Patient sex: M
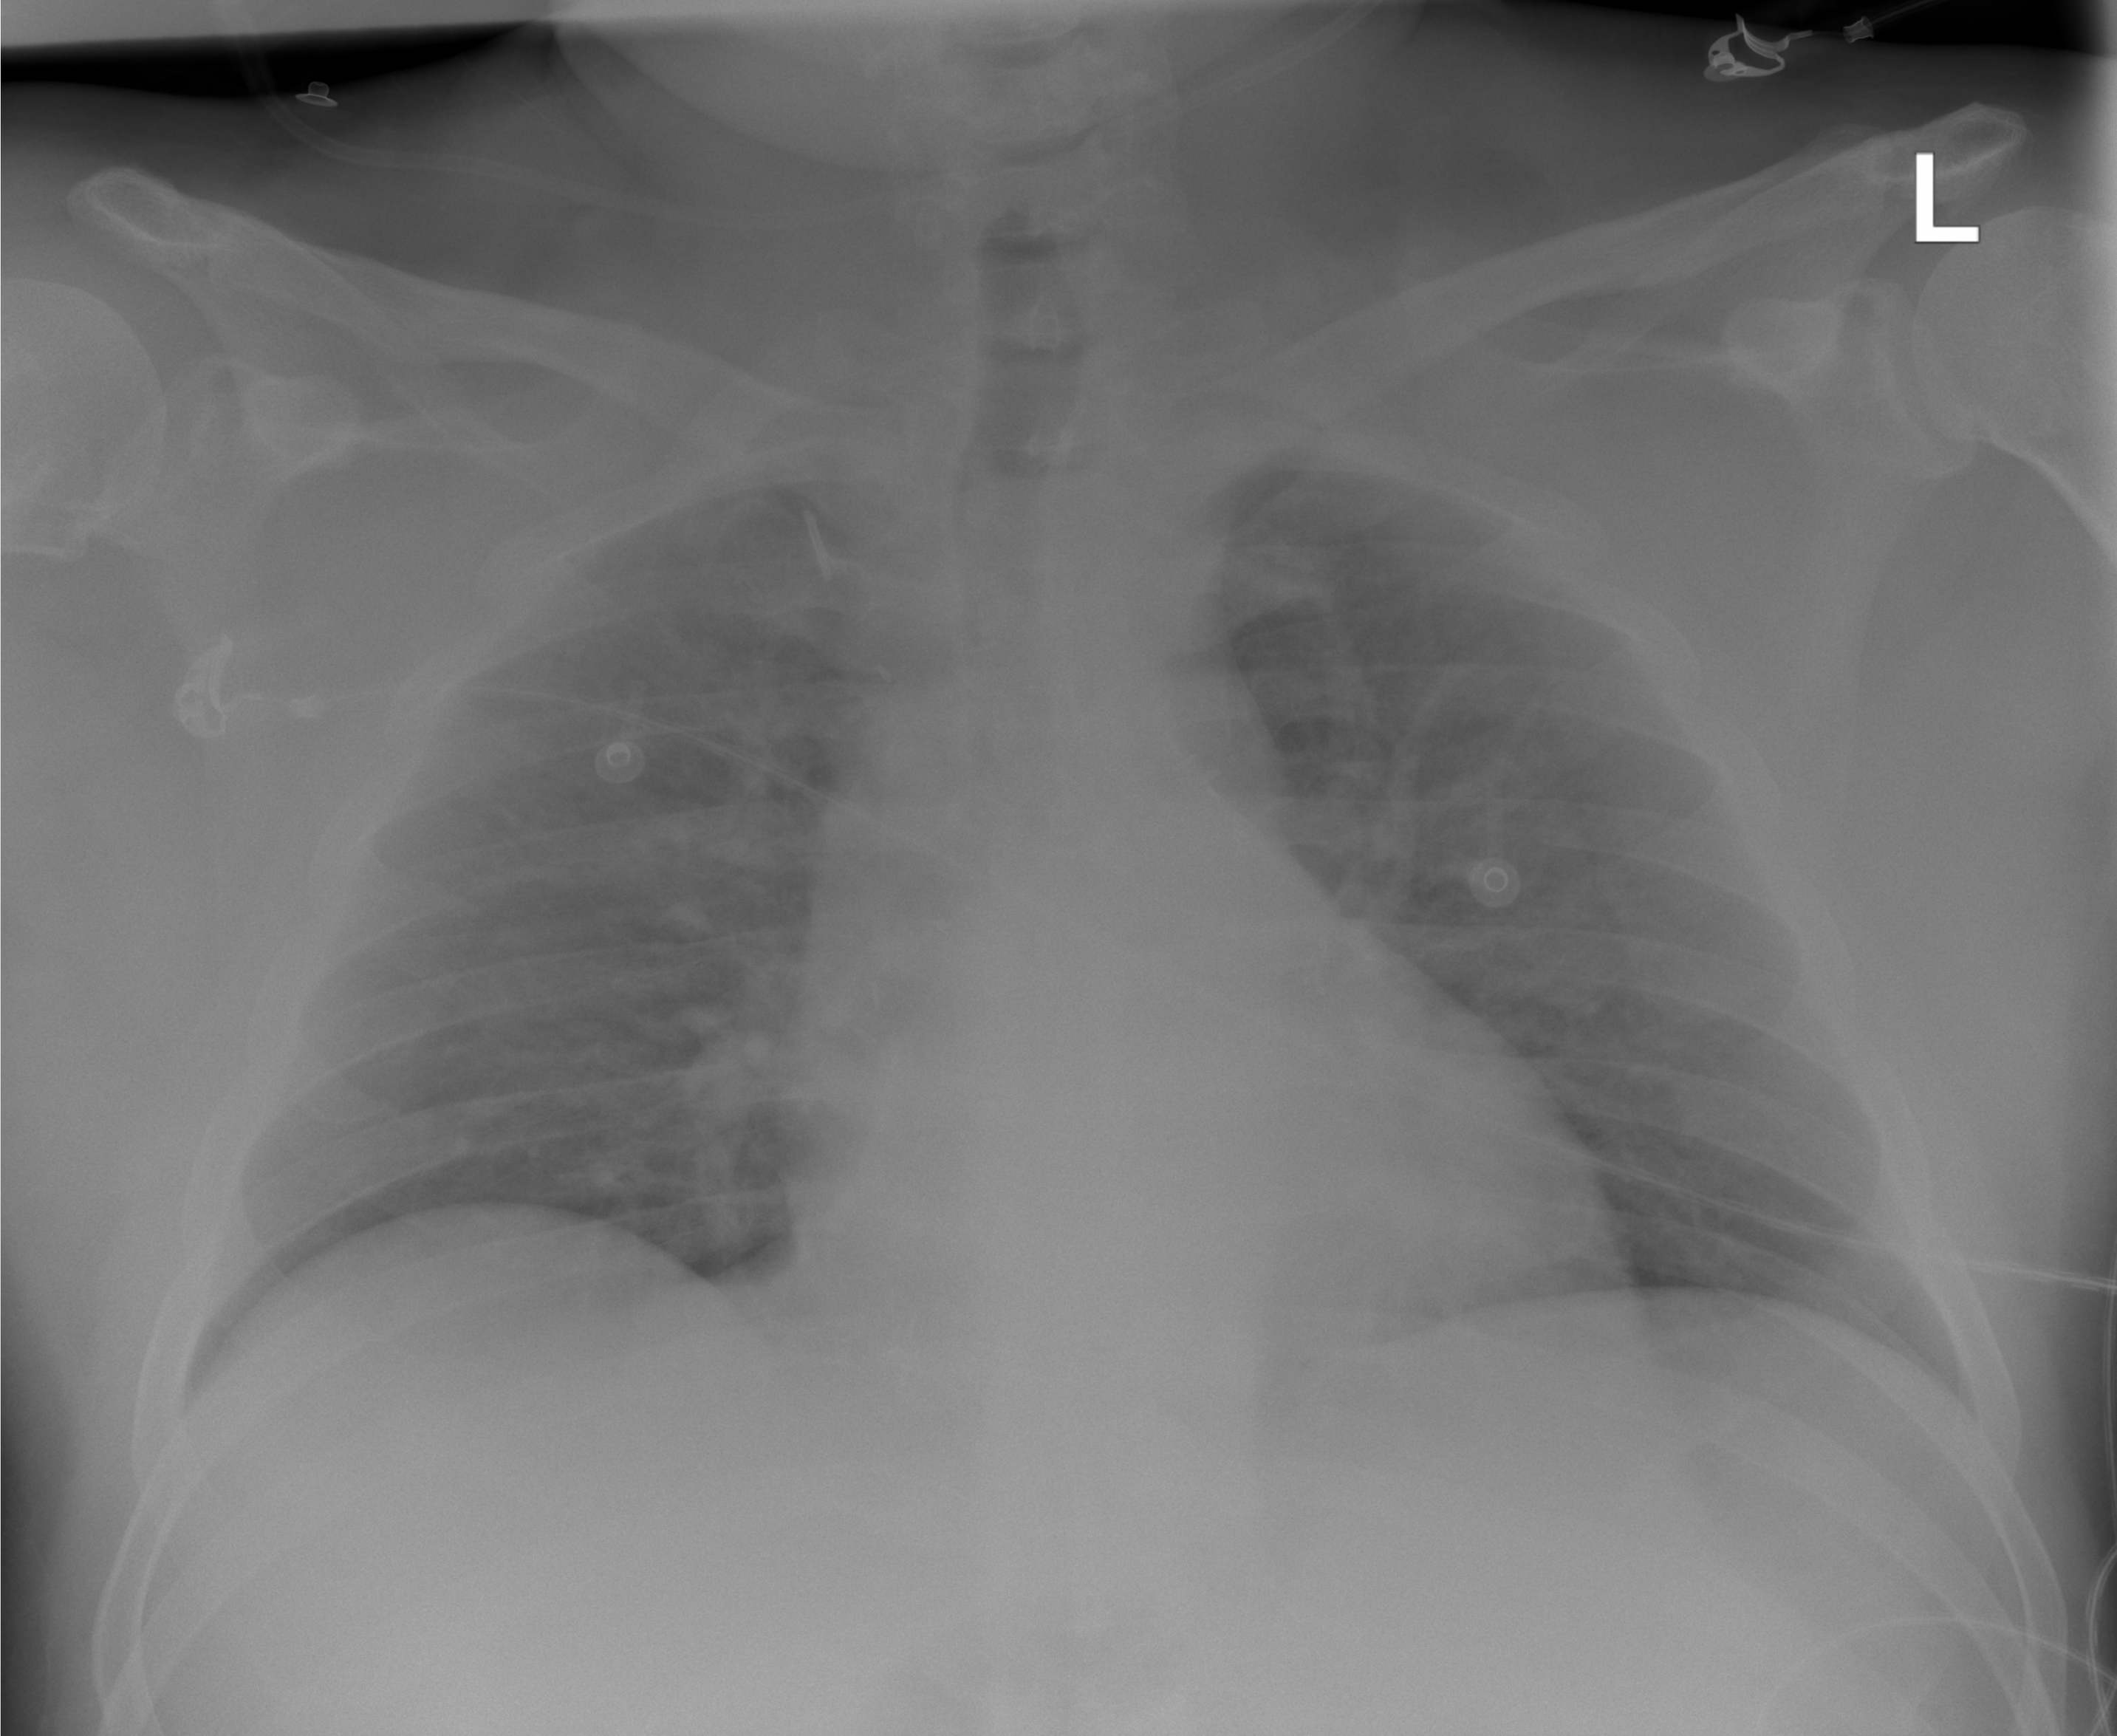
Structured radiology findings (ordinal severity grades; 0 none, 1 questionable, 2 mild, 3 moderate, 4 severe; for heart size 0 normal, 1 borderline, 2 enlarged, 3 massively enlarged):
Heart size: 1
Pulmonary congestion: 2
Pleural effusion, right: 0
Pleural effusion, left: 0
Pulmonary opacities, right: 0
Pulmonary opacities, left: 0
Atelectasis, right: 0
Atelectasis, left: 0